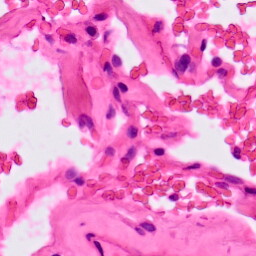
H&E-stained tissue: Lung